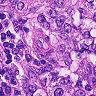
Metastatic tissue present: yes